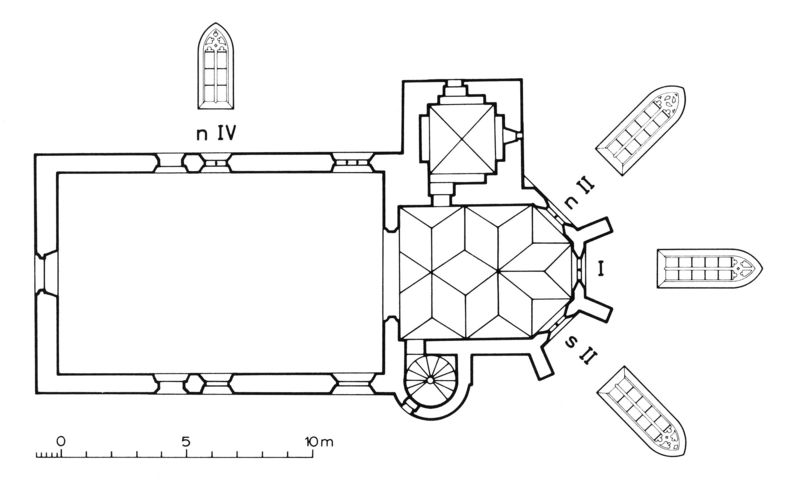
Titel: Kleinbottwar, Parrkirche
Standort: Kleinbottwar (EU - D)
Schlagwörter: kirchturm, fenster, gebäude, haus, architektur, kirche, gotik, schiff, modell, linien, treppe, eingang, gewölbe, quer, räume, apsis, kapelle, plan, masswerk, grundriss, bauplan, architekt, rotunde, absiss, neugotik, 4 fenster